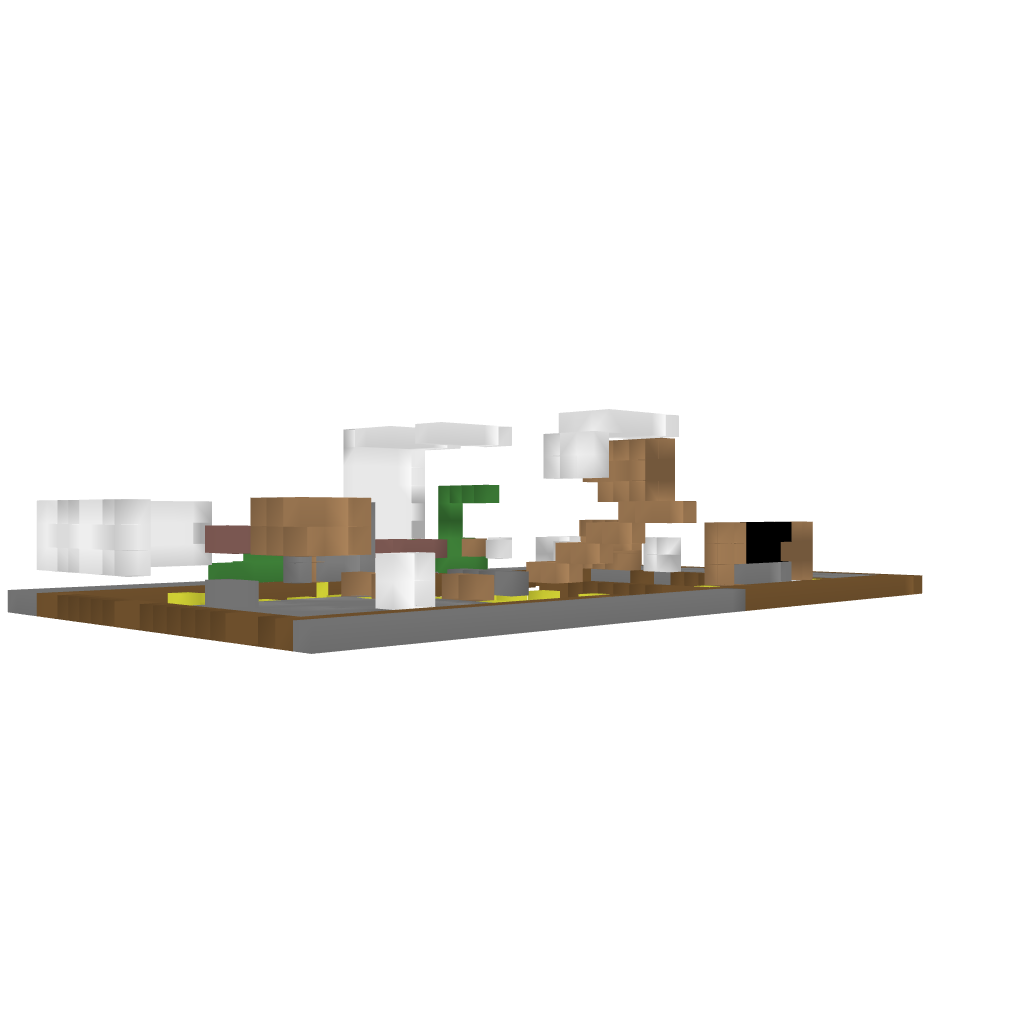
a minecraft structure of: modern house bad low quality